Question: First off, I'd like to do this VB if possible, so I don't have to go through the hassle of teaching recipients how to enable macros.
Now, I believe what I'd like to do is simple, but the answer may be complex formula-wise. I'm trying to list out in new columns the values from a specified column in rows which have matching values from two columns. Sounds tricky I'm sure, but an example should help immensely...
Say I have the following data:
'''
------------------
| sts | pos | bye |
------------------
| 0 | QB | 8 |
| 2 | WR | 3 |
| 2 | QB | 10 |
| 0 | QB | 4 |
| 2 | QB | 7 |
| 0 | WR | 11 |
| 2 | WR | 9 |
| 2 | QB | 5 |
------------------
'''
That's my source. I want to list out the 'bye' value from all rows that have 'sts = 2', for each respective 'pos'. In other words, from the source data above I'd want to see the following result set:
'''
--------------------------
| pos | byes |
--------------------------
| QB | 10 | 7 | 5 | |
| WR | 3 | 9 | | |
--------------------------
'''
...because those are the 'bye' values in the rows with 'sts = 2' and 'pos' equal to the corresponding 'pos' in the result table.
Again, I'd like to avoid macros if possible, and just use a formula in the 'bye' cells of the results table.
Hopefully that makes enough sense for you to take a stab at it. Thanks!
## FOLLOW-UP:
@Richard-Morgan I attempted to use your formula but can't get it to work. Here is a screenshot of my actual spreadsheet so we can use real cell references:

So 'sts' is 'B2:B303', 'pos' is 'D2:D303', and 'bye' is 'E2:E303'. So then I'd like to list out the byes in columns 'U' thru 'Y'. It looks like your answer, if I'm smart enough to implement it, will get me what I need, so any assistance you can provide to get me to the finish line is greatly appreciated!
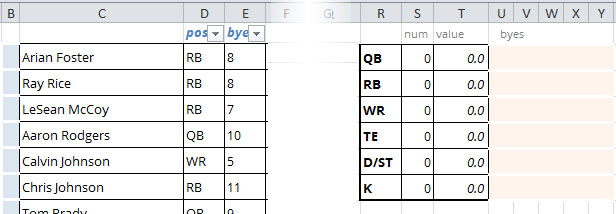
Answer: OK I figured out a way to get my desired results. It isn't the cleanest or best way, but it achieves my goal of listing the results horizontally, and avoids macros or pivot tables.
I use a hidden worksheet to list out all the 'pos' and 'sts' values, concatenated as a single value. So...
'''
sts | pos | bye
----------------------
2 | QB | 8
2 | RB | 5
2 | QB | 11
0 | WR | 7
. . .
'''
...becomes....
'''
D | E
-----------
5 | 2QB | 8
6 | 2RB | 5
7 | 2QB | 11
8 | 0WR | 7
. . .
'''
Then, I have a "shadow" results area that mimics the results area on my front-page worksheet. It looks like so:
'''
G | H | I | J | K
-----------------------------
5 | QB | | | | |
6 | RB | | | | |
7 | WR | | | | | . . .
'''
In , I have the following formula:
'''
=IFERROR((ADDRESS(MATCH("2"&$G5,$D$5:$D$305,0)+4,COLUMN($E5),4)),"")
'''
This returns the first cell reference it finds in the concatenated column that starts with and ends with the value in column (e.g. the formulas in row 5 are looking for ).
Then, in I have the following modified formula:
'''
=IFERROR(ADDRESS(MATCH("2"&$G5,INDIRECT(ADDRESS(ROW(INDIRECT(H5))+1,4)&":$d$"&MAX(305,ROW(INDIRECT(H5))+1)),0)+ROW(INDIRECT(H5)),COLUMN($E5),4),"")
'''
The reason I modify the subsequent columns is to change the range in which the formula is looking for its value to start at the next row the previously found value. For example, with the data above, the formula in would look for "2QB" in D5:D*n*, and return the first row it finds and attach it to column E, which would be .
The formula in would then look for "2QB" starting in D** instead of D5, a row the row referenced in H5's result.
Hopefully that made sense.
So what I end up with in my hidden worksheet is this:
'''
G | H | I | J | K
-----------------------------
5 | QB | E5 | E7 | | |
6 | RB | E6 | | | |
7 | WR | | | | | . . .
'''
Then, on my front page worksheet, I simply get the values (the 'bye') referenced by the cells in H5:*n*7 using:
'''
=IFERROR(INDIRECT(lookups!H5),"")
'''
...which gives me my final result:
'''
G | H | I | J | K
-----------------------------
5 | QB | 8 | 11 | | |
6 | RB | 5 | | | |
7 | WR | | | | | . . .
'''
Like I said, it's totally convoluted, but it works, and I can always refine it later if I figure out how. :) Thanks to you who took a swing at this seemingly complex problem for me! I'm sure your answers work beautifully as well.